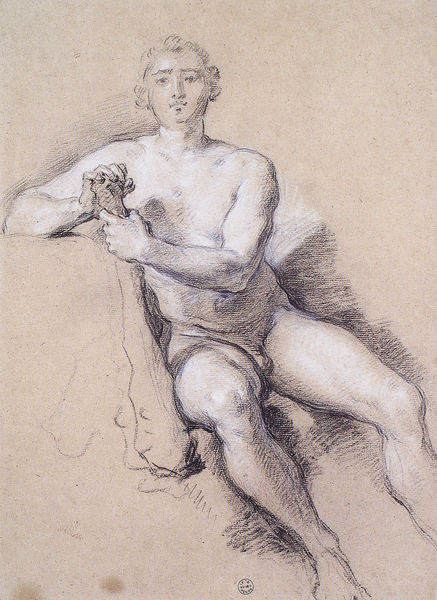
Titel: Vorbereitende Studie für das Porträt des duc de Chaulnes präsentiert als Herkules
Künstler: Jean-Marc Nattier
Institution: Rouen, Bibliothèque Municipale
Schlagwörter: akt, hand, haut, held, kopf, mann, nackt, schatten, weiß, sitzen, brust, finger, grau, hintergrund, holz, kreide, mund, nase, schwarz, skizze, stirn, stuhl, zeichnung, blick, beige, arm, augen, stein, bildnis, hände, haare, sitzend, blatt, frontal, locken, beine, bein, papier, graphik, muskeln, festhalten, geschlecht, knie, waden, penis, fuss, schwarzweiss, schraffur, stempel, entwurf, gsicht, siegel, herkules, keule, stärke, abgeschnitten, sitzender akt, stuhlehne, fohle, herkusels